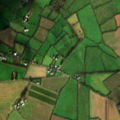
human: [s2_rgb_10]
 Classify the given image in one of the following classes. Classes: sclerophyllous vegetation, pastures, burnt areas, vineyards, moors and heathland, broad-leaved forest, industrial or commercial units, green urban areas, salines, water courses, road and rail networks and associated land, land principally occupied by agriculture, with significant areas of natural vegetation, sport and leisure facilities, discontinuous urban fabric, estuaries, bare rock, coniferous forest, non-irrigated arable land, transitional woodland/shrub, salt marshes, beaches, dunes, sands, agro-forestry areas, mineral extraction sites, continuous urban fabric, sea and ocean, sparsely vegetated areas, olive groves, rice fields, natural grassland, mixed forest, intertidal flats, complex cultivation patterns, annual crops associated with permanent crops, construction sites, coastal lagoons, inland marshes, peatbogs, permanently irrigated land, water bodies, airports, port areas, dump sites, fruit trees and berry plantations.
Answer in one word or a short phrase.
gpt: non-irrigated arable land, pastures